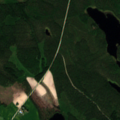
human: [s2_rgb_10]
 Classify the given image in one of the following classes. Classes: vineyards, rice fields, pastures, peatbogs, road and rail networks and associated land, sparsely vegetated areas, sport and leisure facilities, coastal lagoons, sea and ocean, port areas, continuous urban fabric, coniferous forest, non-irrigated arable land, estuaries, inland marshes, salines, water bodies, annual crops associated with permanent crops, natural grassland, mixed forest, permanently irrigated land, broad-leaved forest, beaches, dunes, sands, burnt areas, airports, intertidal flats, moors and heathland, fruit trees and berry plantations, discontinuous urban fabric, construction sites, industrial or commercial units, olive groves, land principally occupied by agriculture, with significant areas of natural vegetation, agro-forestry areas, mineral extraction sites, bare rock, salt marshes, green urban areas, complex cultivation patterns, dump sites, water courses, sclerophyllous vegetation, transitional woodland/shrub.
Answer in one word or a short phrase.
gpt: coniferous forest, mixed forest, transitional woodland/shrub, water bodies